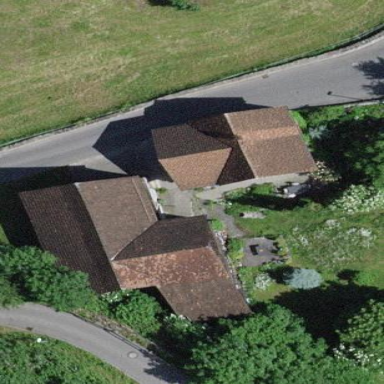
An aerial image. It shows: Shed.